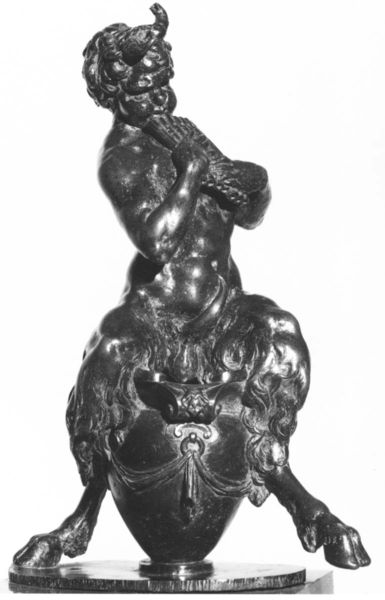
Titel: Satyr mit Flöte
Künstler: Niccolo Tribolo
Institution: Florenz, Bargello
Schlagwörter: nackt, weiß, schwarz, mensch, figur, haare, kind, musik, musiker, locken, amphore, statue, vase, hufe, spielen, muskeln, dekor, musizieren, metall, bronze, junge, ring, foto, fotografie, eisen, schaf, dämon, flöte, singen, teufel, bacchus, satyr, pan, hörner, pfeifen, pferdefuss, ziege, panflöte, teufelchen, bacchant, teufelchenpanflöte, teufelpan